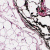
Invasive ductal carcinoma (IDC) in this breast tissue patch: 0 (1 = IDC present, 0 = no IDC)